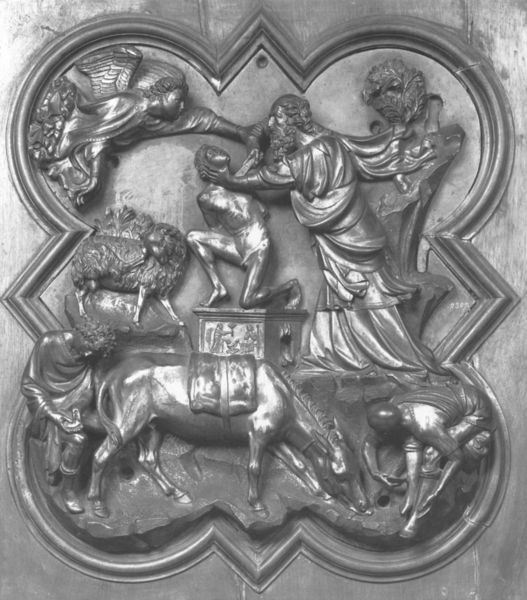
Titel: Entwurf zu den Türen des Baptisteriums San Giovanni in Florenz, Opferung Isaaks
Künstler: Filippo Brunelleschi
Institution: Florenz, Bargello
Schlagwörter: baum, felsen, feuer, flügel, mann, menschen, holz, szene, tür, tier, bart, hinrichtung, mensch, messer, mord, rahmen, sockel, kirche, kind, gotik, locken, renaissance, esel, pferd, engel, skulptur, relief, hecke, festhalten, metall, bronze, junge, bauer, foto, eisen, lamm, schaf, form, loch, schwert, strafe, altar, dolch, florenz, heiliger, löwe, isaak, opfer, opferstein, opferung, töten, emblem, bock, biblisch, sohn, kain, vierpass, widder, abraham, jakob, wehren, opfergabe, bestrafung, opfern, abhalten, engle, satteltuch, hjbvhjbw, cj, bchwjb, c hwbjw, n wjhb, fj